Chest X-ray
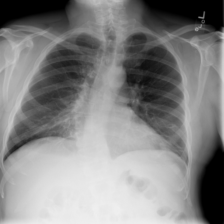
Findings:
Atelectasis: negative
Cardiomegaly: negative
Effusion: negative
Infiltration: negative
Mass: negative
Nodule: negative
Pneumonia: negative
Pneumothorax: negative
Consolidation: negative
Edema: negative
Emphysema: negative
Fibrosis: negative
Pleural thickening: negative
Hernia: negative